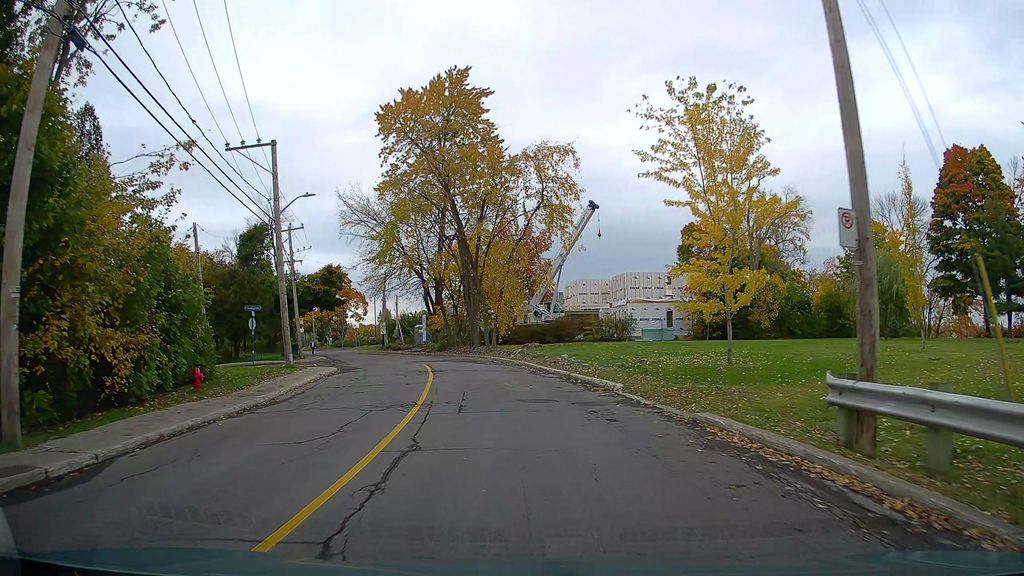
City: montreal